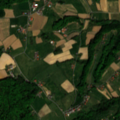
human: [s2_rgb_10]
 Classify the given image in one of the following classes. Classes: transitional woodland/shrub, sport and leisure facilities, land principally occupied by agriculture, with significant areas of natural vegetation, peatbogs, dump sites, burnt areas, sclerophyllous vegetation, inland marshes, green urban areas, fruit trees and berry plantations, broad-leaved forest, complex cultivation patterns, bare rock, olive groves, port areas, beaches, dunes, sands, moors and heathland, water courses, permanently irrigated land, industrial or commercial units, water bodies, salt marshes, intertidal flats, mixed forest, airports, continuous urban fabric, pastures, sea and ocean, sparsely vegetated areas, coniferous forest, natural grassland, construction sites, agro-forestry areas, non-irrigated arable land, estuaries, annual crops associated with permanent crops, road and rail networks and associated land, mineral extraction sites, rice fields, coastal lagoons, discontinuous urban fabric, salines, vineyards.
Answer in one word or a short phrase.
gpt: non-irrigated arable land, complex cultivation patterns, land principally occupied by agriculture, with significant areas of natural vegetation, broad-leaved forest